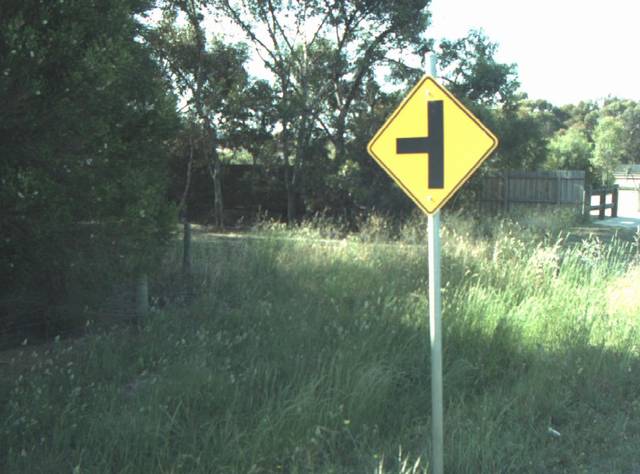
Region: Australia
Coordinates: -38.175, 144.458